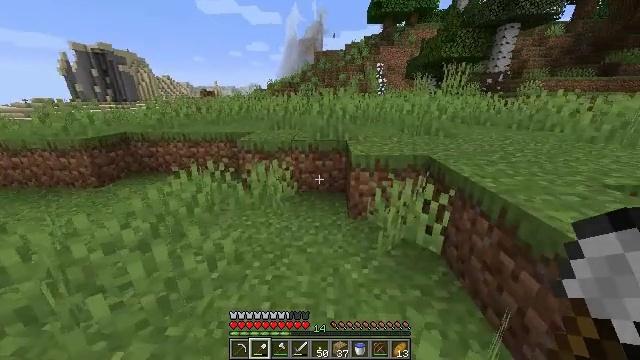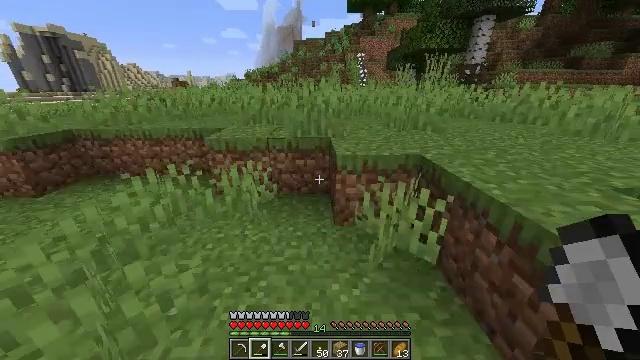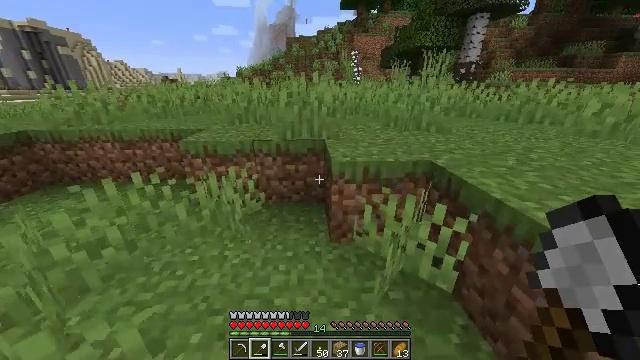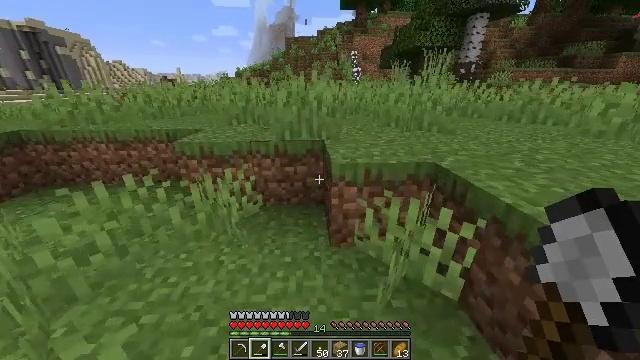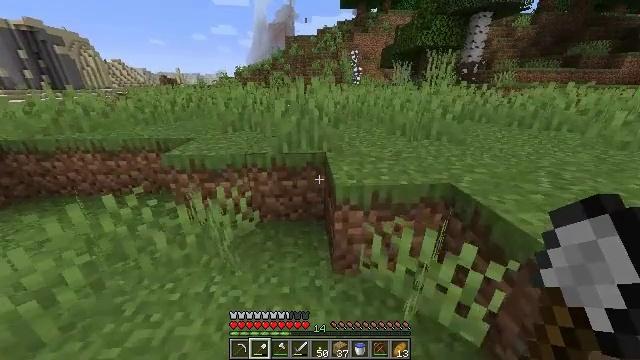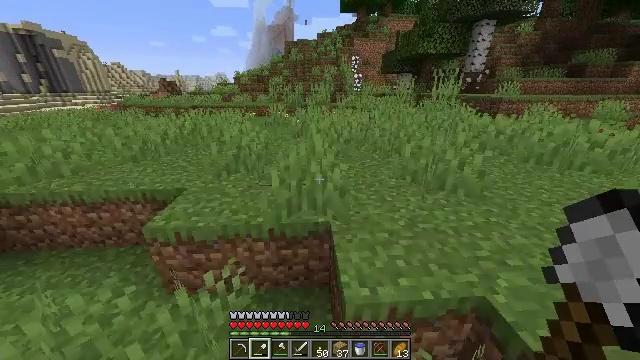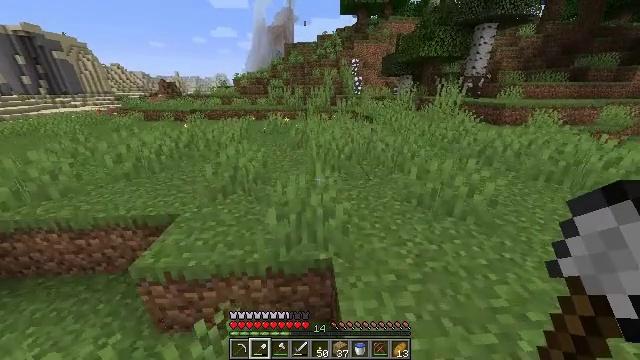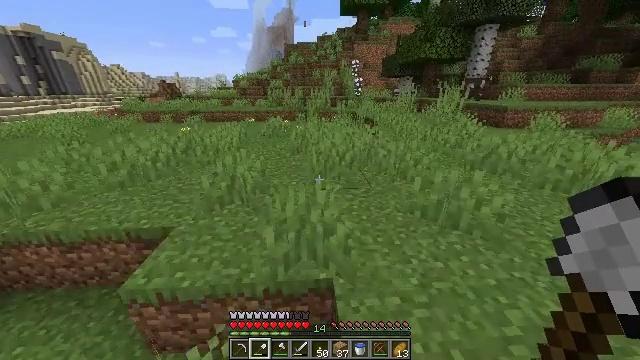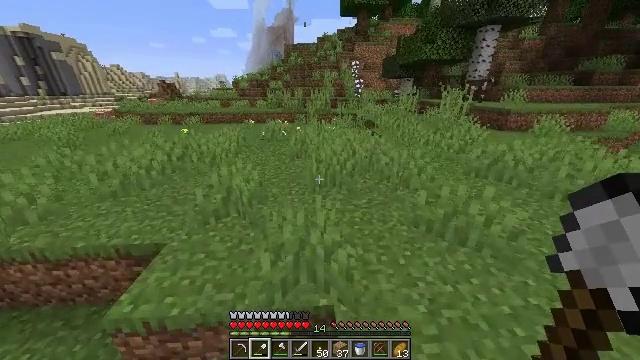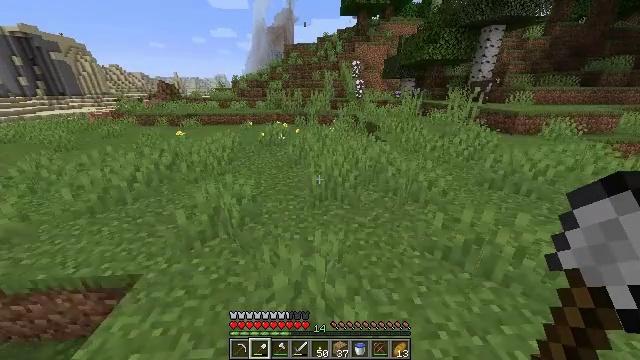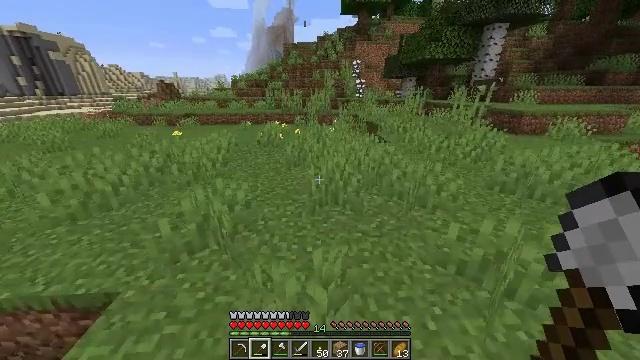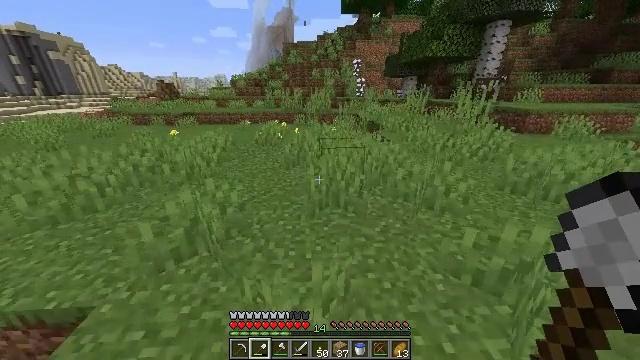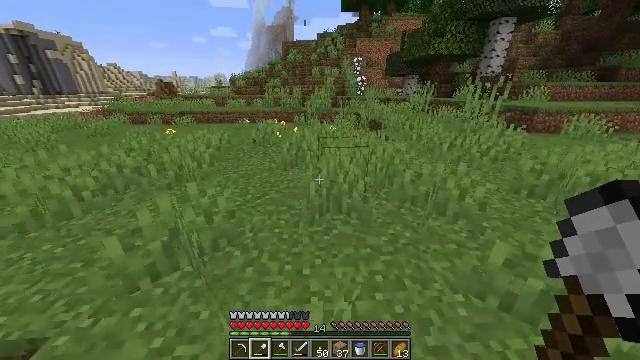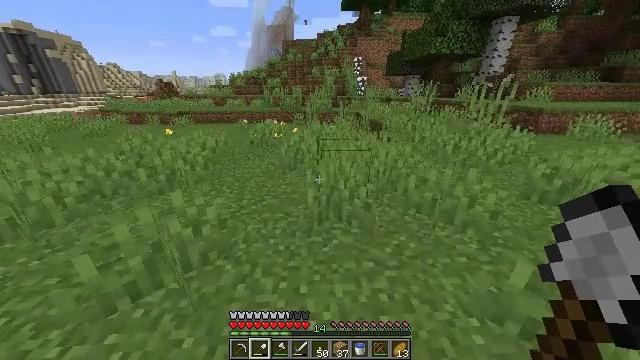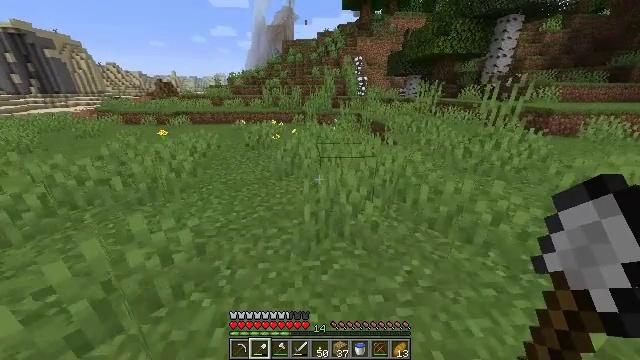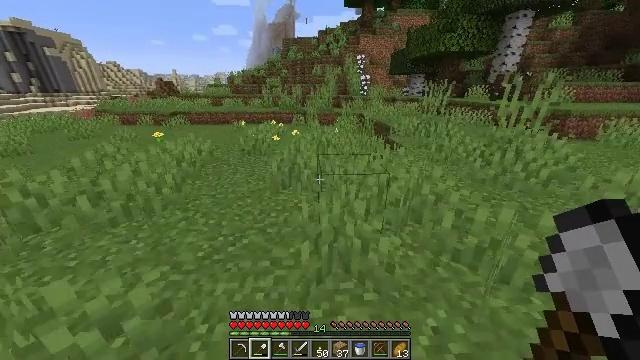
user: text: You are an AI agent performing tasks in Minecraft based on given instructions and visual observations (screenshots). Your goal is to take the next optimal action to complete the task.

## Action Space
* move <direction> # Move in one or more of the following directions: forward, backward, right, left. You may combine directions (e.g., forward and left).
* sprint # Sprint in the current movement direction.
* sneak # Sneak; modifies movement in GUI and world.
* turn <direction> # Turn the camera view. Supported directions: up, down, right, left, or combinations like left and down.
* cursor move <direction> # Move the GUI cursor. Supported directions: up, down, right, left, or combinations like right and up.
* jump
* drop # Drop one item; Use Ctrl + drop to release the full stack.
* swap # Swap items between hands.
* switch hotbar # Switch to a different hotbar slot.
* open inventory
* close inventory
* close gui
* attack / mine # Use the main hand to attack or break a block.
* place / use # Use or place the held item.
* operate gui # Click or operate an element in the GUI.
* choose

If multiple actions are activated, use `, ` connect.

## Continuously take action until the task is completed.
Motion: motion action
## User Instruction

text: Harvest the peony for decoration.
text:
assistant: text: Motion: move forward, sprint, turn right and down
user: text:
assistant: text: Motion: move forward, sprint, turn right
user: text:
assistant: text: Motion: move forward, sprint
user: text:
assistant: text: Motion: move forward, sprint, jump
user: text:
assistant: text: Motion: move forward, sprint, jump
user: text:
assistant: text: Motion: move forward, sprint, jump
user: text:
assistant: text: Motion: move forward, sprint, jump
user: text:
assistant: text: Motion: move forward, sprint, jump
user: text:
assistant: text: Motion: move forward, sprint, jump
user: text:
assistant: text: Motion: move forward, sprint, jump
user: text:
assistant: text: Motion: move forward, sprint
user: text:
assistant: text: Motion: move forward, sprint
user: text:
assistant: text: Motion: move forward, sprint
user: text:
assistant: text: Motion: move forward, sprint
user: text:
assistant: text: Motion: move forward, sprint
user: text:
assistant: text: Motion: move forward, sprint, jump
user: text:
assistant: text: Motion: move forward, sprint, jump
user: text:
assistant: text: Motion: move forward, sprint, jump
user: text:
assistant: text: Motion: move forward, sprint, jump
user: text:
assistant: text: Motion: move forward, sprint, jump
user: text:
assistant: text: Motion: move forward, sprint
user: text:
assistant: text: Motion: move forward, sprint
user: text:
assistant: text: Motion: move forward, sprint
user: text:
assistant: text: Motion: move forward, sprint
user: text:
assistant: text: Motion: move forward, sprint
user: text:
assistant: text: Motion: move forward, sprint
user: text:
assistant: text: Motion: move forward, sprint
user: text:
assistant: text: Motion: move forward, sprint
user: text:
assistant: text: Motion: move forward, sprint
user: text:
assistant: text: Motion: move forward, sprint